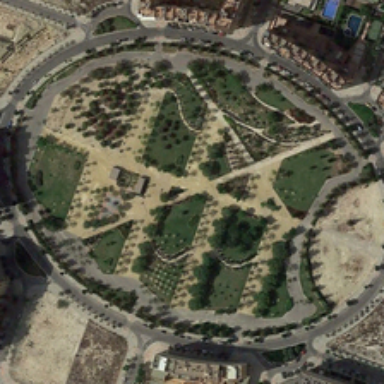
Many buildings are around a oval square with many green trees .